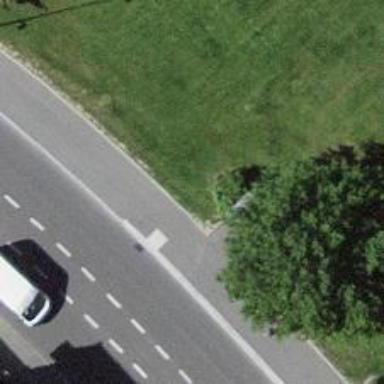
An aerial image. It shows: Bus stop with platform for public transport.